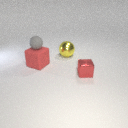
small red metal cube to the right of large red rubber cube